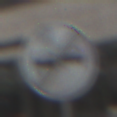
Verkehrszeichen: EndeUeberholverbot
Umgebung: Outdoor, Urban
Tageszeit: Midday
Wetter: Overcast
Licht: Natural
Jahreszeit: NotSpecified
Kontrast: LowContrast